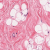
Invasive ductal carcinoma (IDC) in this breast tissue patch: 0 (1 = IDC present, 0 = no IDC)